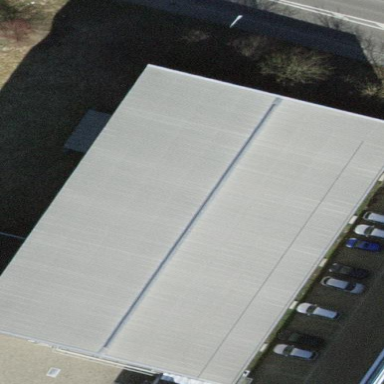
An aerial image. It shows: Industrial building.